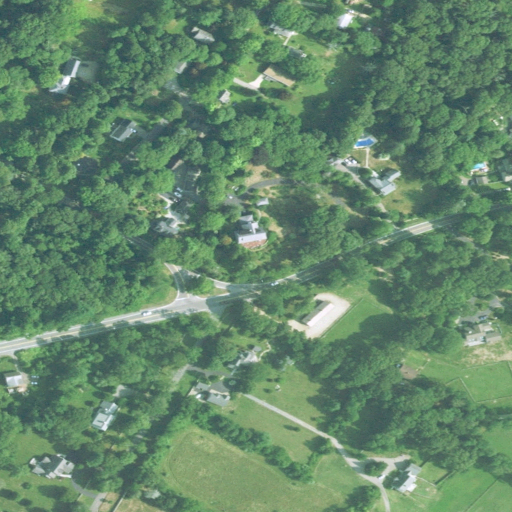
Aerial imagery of mountain in Rhode Island named Sugarloaf Hill containing mixed forest, grassland, open development, low intensity development, deciduous forest, medium intensity development, and woody wetlands